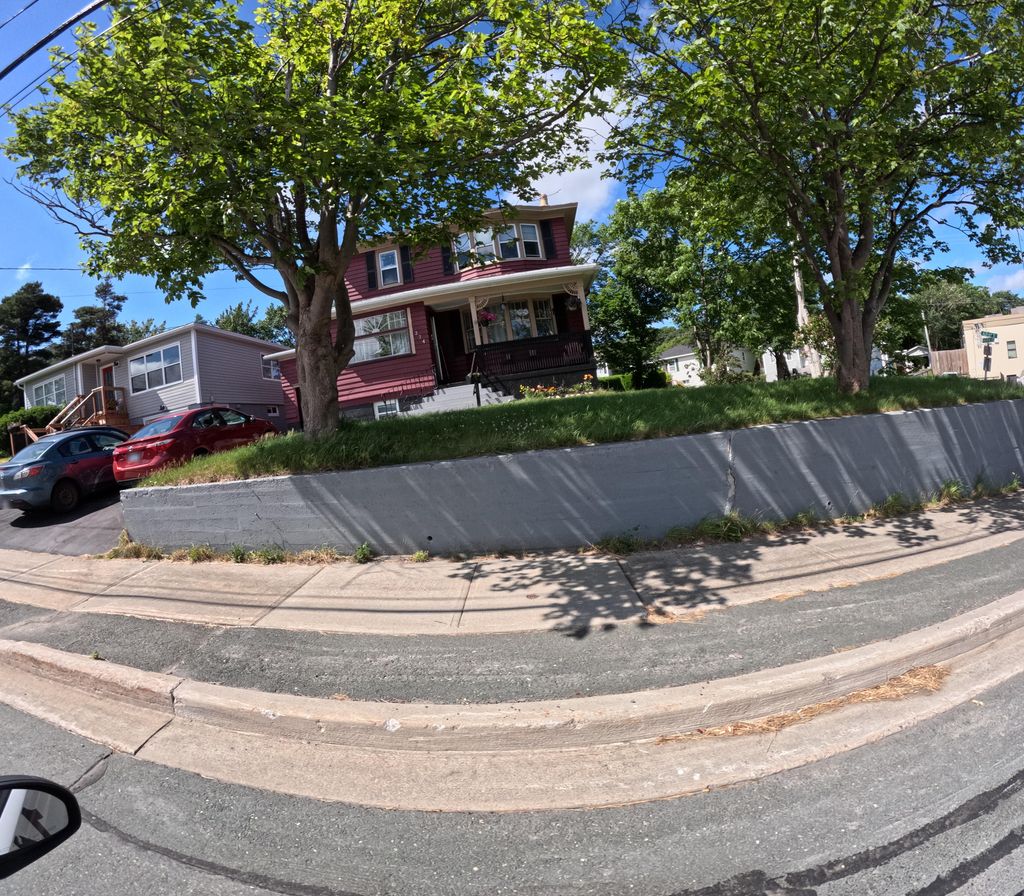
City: st_johns